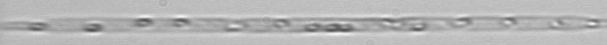
Label: Rhizosolenia